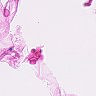
Metastatic tissue present: no